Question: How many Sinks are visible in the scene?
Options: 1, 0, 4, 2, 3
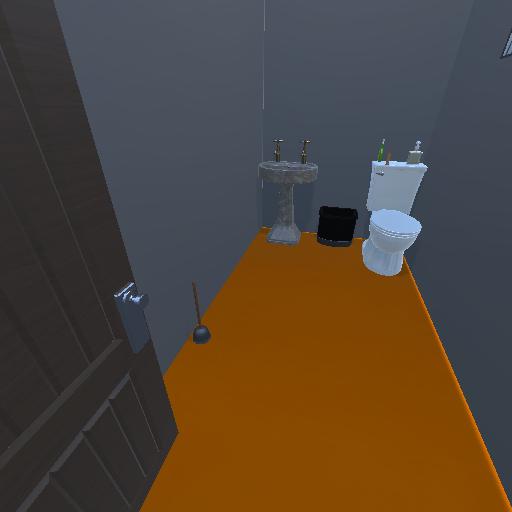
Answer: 1